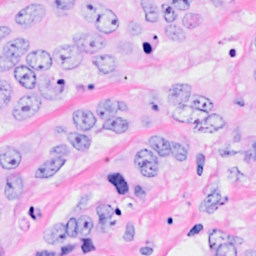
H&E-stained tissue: Breast